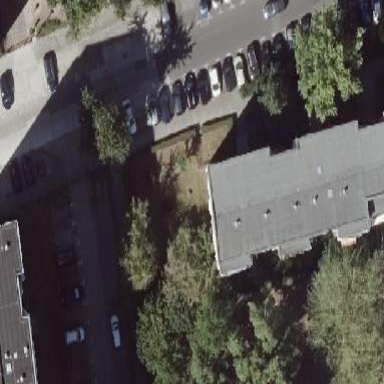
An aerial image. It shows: White apartment building with flat roof. The roof is gray in color.